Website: crate-barrel
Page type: newsletter-management
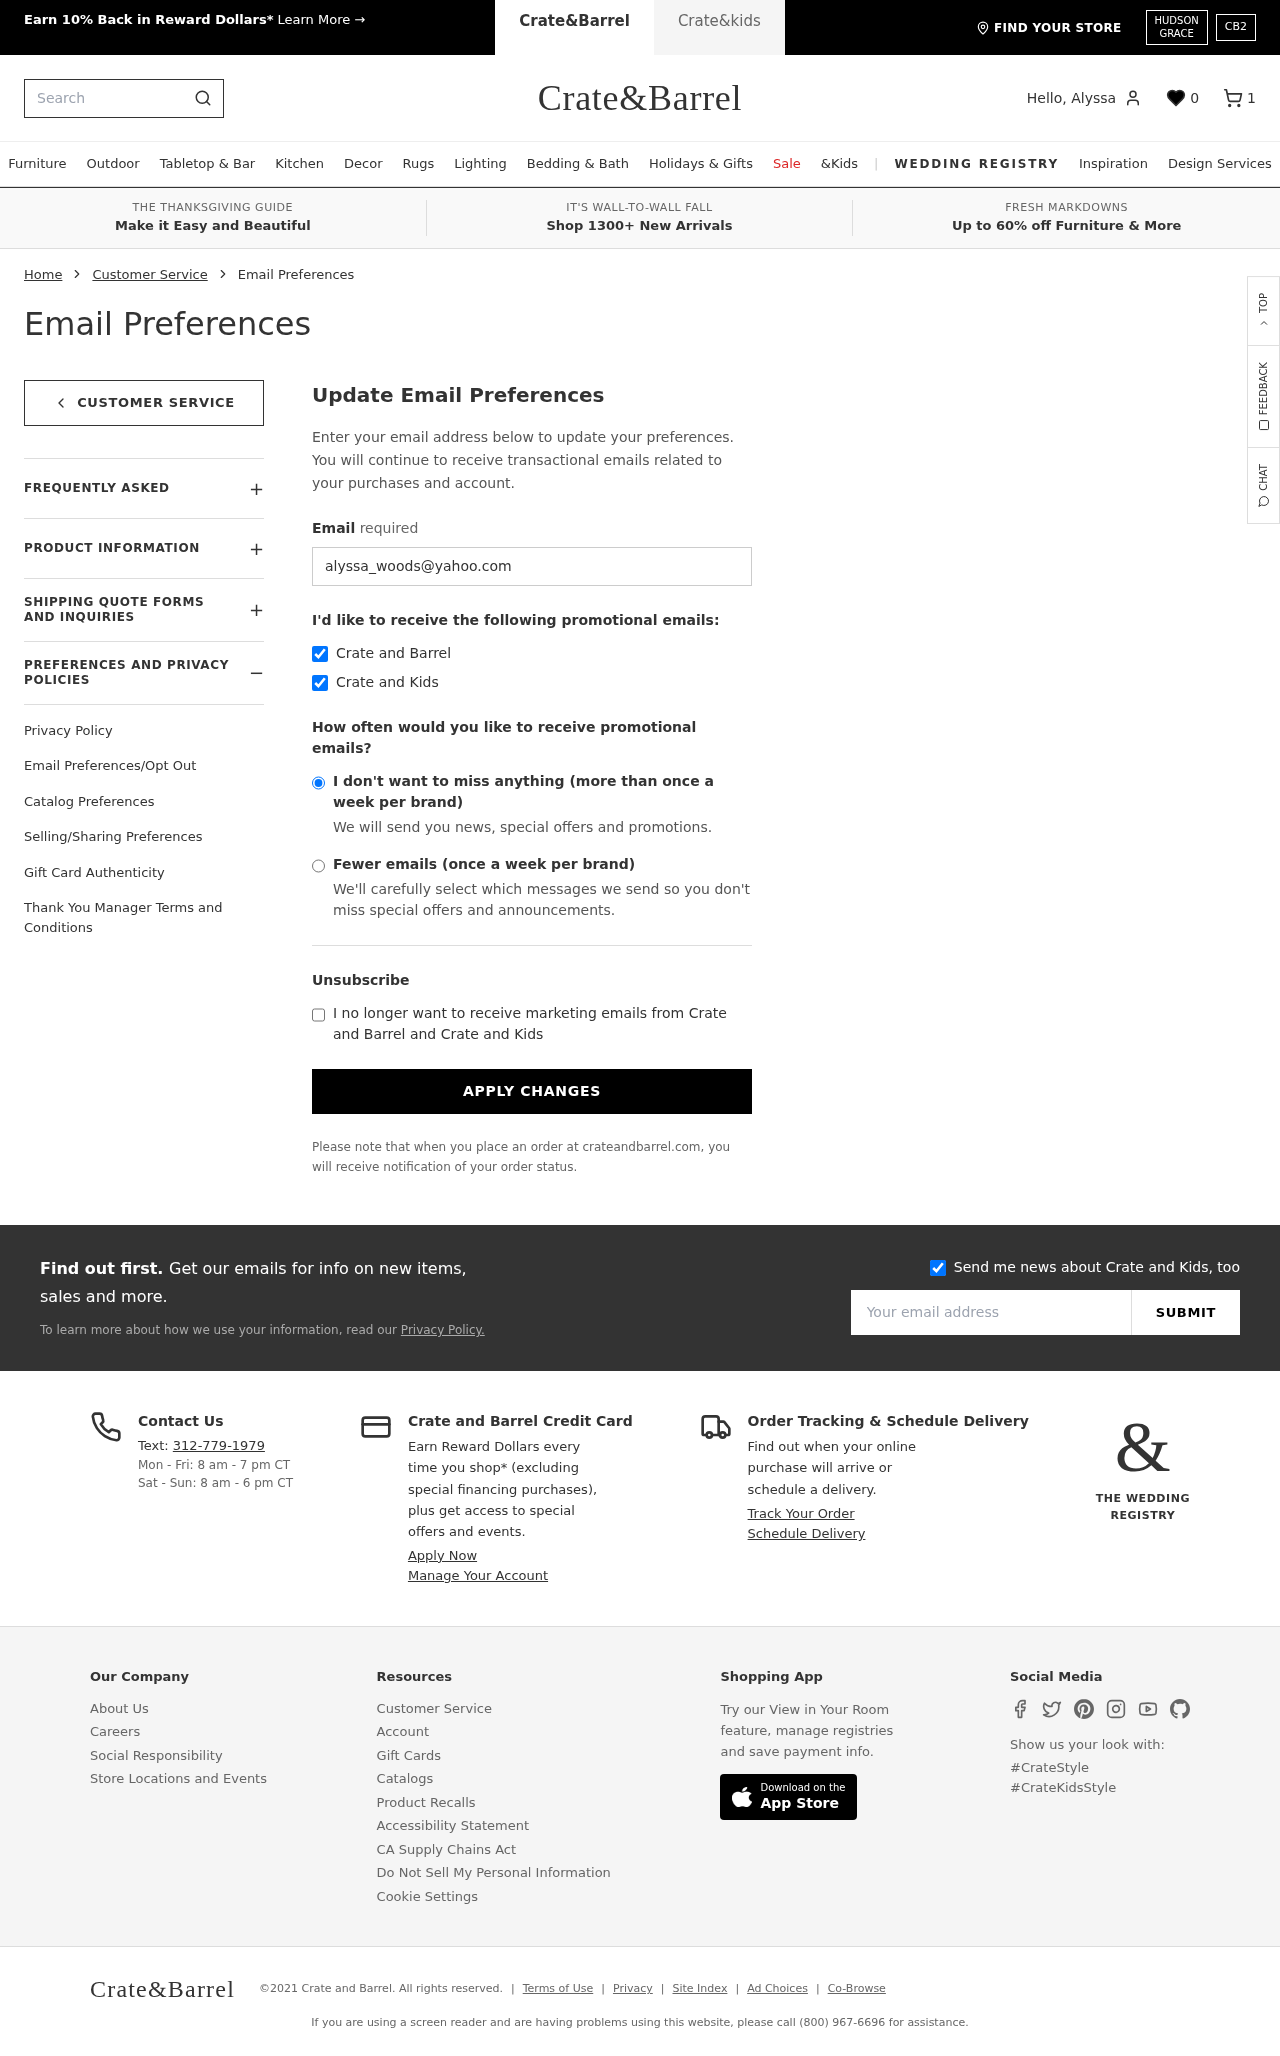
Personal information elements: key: PII_EMAIL
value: alyssa_woods@yahoo.com
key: PII_FIRSTNAME
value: Alyssa
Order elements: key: ORDER_NUM_ITEMS
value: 1
Search elements: key: HEADER_SEARCH
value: Search
Other elements: key: FAVORITES_COUNT
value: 0